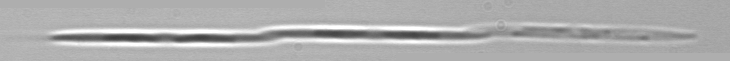
Label: Pseudo-nitzschia